Question: i have a custom list view(like blow) and i have an array list that fill with hashmap

now i want to fill custom list view with custom adapter,array list and hashmap
i try a lot and check many question but i'm not success
here's my custom adapter code
'''
public class messages_Adapter extends ArrayAdapter<HashMap<String, String>>
{
ArrayList<HashMap<String, String>> MessageAdapter=new ArrayList<HashMap<String,String>>();
Context context;
int layoutResourceId;
public messages_Adapter(Context context,int layoutResourceId,ArrayList<HashMap<String, String>> MessageAdapter)
{
super(context, layoutResourceId, MessageAdapter);
this.MessageAdapter=MessageAdapter;
this.context=context;
this.layoutResourceId=layoutResourceId;
}
@Override
public View getView(int position, View convertView, ViewGroup parrent)
{
HashMap<String, String>hashmap_Current;
View view=convertView;
if (view==null)
{
LayoutInflater layoutInflater=(LayoutInflater)getSystemService(Context.LAYOUT_INFLATER_SERVICE);
view=layoutInflater.inflate(layoutResourceId, parrent, false);
}
hashmap_Current=new HashMap<String, String>();
hashmap_Current=MessageAdapter.get(position);
Log.e("Zdit", hashmap_Current.toString());
TextView lbl_MessageID= (TextView)findViewById(id.xActMessages_LblMessageID);
lbl_MessageID.setText(hashmap_Current.get("id").toString());
view.setTag(lbl_MessageID);
TextView lbl_MessageContent= (TextView)findViewById(id.xActMessages_LblMessageText);
lbl_MessageContent.setText(hashmap_Current.get("message"));
view.setTag(lbl_MessageContent);
TextView lbl_TimeAdd= (TextView)findViewById(id.xActMessages_LblTimeAdd);
lbl_TimeAdd.setText(hashmap_Current.get("time_add"));
view.setTag(lbl_TimeAdd);
TextView lbl_DateAdd= (TextView)findViewById(id.xActMessages_LblDateAdd);
lbl_DateAdd.setText(hashmap_Current.get("date_add"));
view.setTag(lbl_DateAdd);
return view;
}
}
'''
and this is my cat log
'''
10-12 13:41:13.181: E/AndroidRuntime(2298): FATAL EXCEPTION: main
10-12 13:41:13.181: E/AndroidRuntime(2298): Process: com.TB.Zdit, PID: 2298
10-12 13:41:13.181: E/AndroidRuntime(2298): java.lang.NullPointerException
10-12 13:41:13.181: E/AndroidRuntime(2298): at com.TB.Zdit.JAct_Messages$messages_Adapter.getView(JAct_Messages.java:243)
10-12 13:41:13.181: E/AndroidRuntime(2298): at android.widget.AbsListView.obtainView(AbsListView.java:2263)
10-12 13:41:13.181: E/AndroidRuntime(2298): at android.widget.ListView.measureHeightOfChildren(ListView.java:1263)
10-12 13:41:13.181: E/AndroidRuntime(2298): at android.widget.ListView.onMeasure(ListView.java:1175)
10-12 13:41:13.181: E/AndroidRuntime(2298): at android.view.View.measure(View.java:16458)
10-12 13:41:13.181: E/AndroidRuntime(2298): at android.view.ViewGroup.measureChildWithMargins(ViewGroup.java:5125)
10-12 13:41:13.181: E/AndroidRuntime(2298): at android.widget.LinearLayout.measureChildBeforeLayout(LinearLayout.java:1404)
10-12 13:41:13.181: E/AndroidRuntime(2298): at android.widget.LinearLayout.measureVertical(LinearLayout.java:695)
10-12 13:41:13.181: E/AndroidRuntime(2298): at android.widget.LinearLayout.onMeasure(LinearLayout.java:588)
10-12 13:41:13.181: E/AndroidRuntime(2298): at android.view.View.measure(View.java:16458)
'''
message adapter
'''
do
{
hashMap_Messages=new HashMap<String, String>();
hashMap_Messages.put("id", cursor_Fetcher.getString(0));
hashMap_Messages.put("message", cursor_Fetcher.getString(1));
hashMap_Messages.put("time_add", cursor_Fetcher.getString(2));
hashMap_Messages.put("date_add", cursor_Fetcher.getString(3));
arrayList_Messages.add(hashMap_Messages);
}
while (cursor_Fetcher.moveToNext());
messages_Adapter messAdapter=new messages_Adapter(getApplicationContext(),R.layout.xact_messages, arrayList_Messages);
lstViw_Messages.setAdapter(messAdapter);
'''
custom list view xml file
'''
<?xml version="1.0" encoding="utf-8"?>
<LinearLayout xmlns:android="http://schemas.android.com/apk/res/android"
android:layout_width="match_parent"
android:layout_height="match_parent"
android:orientation="vertical" >
<LinearLayout
android:layout_width="match_parent"
android:layout_height="wrap_content"
android:orientation="vertical"
android:padding="5sp"
android:background="@drawable/linerlayout_border"
android:paddingTop="5sp"
android:paddingBottom="5sp"
android:layout_marginTop="5sp"
android:layout_marginBottom="5sp" >
<LinearLayout
android:layout_width="match_parent"
android:layout_height="wrap_content"
android:orientation="vertical" >
<TextView
android:id="@+id/xActMessages_LblMessageText"
android:layout_width="match_parent"
android:layout_height="wrap_content"
android:text="Message Content
Message Content
Message Content"
android:textAppearance="?android:attr/textAppearanceMedium"
android:gravity="right"
android:textColor="#000000" />
</LinearLayout>
<LinearLayout
android:layout_width="match_parent"
android:layout_height="wrap_content"
android:orientation="vertical"
android:visibility="invisible" >
<TextView
android:id="@+id/xActMessages_LblMessageID"
android:layout_width="0sp"
android:layout_height="0sp"
android:text="Message ID"
android:textAppearance="?android:attr/textAppearanceMedium"
android:gravity="right" />
</LinearLayout>
<LinearLayout
android:baselineAligned="false"
android:layout_width="match_parent"
android:layout_height="wrap_content"
android:weightSum="100"
android:orientation="horizontal"
android:paddingTop="20sp" >
<LinearLayout
android:layout_width="0sp"
android:layout_height="wrap_content"
android:layout_weight="60" >
<Button
android:id="@+id/button1"
style="?android:attr/buttonStyleSmall"
android:layout_width="48dp"
android:layout_height="48dp"
android:background="@drawable/button_ok"
android:textColor="#FFFFFF"
android:drawableLeft="@drawable/sharethis_32_white"
android:paddingLeft="7dp"
android:layout_marginRight="5dp" />
<Button
android:id="@+id/button1"
style="?android:attr/buttonStyleSmall"
android:layout_width="48dp"
android:layout_height="48dp"
android:background="@drawable/button_add"
android:textColor="#FFFFFF"
android:drawableLeft="@drawable/edit_32_white"
android:paddingLeft="7dp"
android:layout_marginRight="5dp" />
<Button
android:id="@+id/button1"
style="?android:attr/buttonStyleSmall"
android:layout_width="48dp"
android:layout_height="48dp"
android:textColor="#FFFFFF"
android:background="@drawable/button_delete"
android:drawableLeft="@drawable/delete_32_delete"
android:paddingLeft="7dp" />
</LinearLayout>
<LinearLayout
android:layout_width="0sp"
android:layout_height="match_parent"
android:layout_weight="40"
android:orientation="vertical"
android:weightSum="100" >
<LinearLayout
android:layout_width="match_parent"
android:layout_height="0sp"
android:orientation="vertical"
android:gravity="center"
android:layout_weight="50" >
<TextView
android:id="@+id/xActMessages_LblTimeAdd"
android:layout_width="wrap_content"
android:layout_height="wrap_content"
android:text="Time"
android:textColor="#000000" />
</LinearLayout>
<LinearLayout
android:layout_width="match_parent"
android:layout_height="0sp"
android:orientation="vertical"
android:gravity="center"
android:layout_weight="50">
<TextView
android:id="@+id/xActMessages_LblDateAdd"
android:layout_width="wrap_content"
android:layout_height="match_parent"
android:text="Date"
android:textColor="#000000" />
</LinearLayout>
</LinearLayout>
</LinearLayout>
</LinearLayout>
</LinearLayout>
'''
thank you
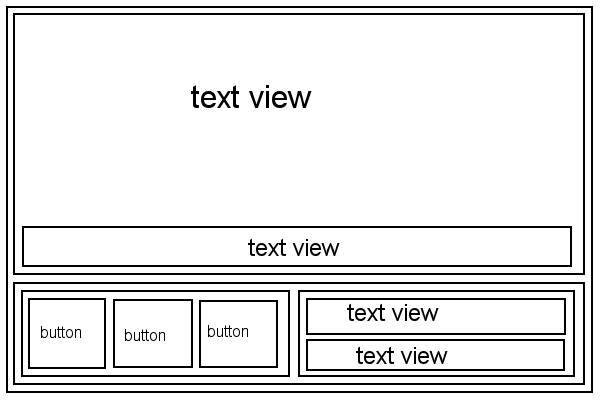
Answer: I have made new Adapter Code using ViewHolder Method Try this one:
'''
public class messages_Adapter extends ArrayAdapter<HashMap<String, String>>
{
ArrayList<HashMap<String, String>> MessageAdapter=new ArrayList<HashMap<String,String>>();
Context context;
int layoutResourceId;
public messages_Adapter(Context context,int layoutResourceId,ArrayList<HashMap<String, String>> MessageAdapter)
{
super(context, layoutResourceId, MessageAdapter);
this.MessageAdapter=MessageAdapter;
this.context=context;
this.layoutResourceId=layoutResourceId;
}
@Override
public View getView(int position, View convertView, ViewGroup parrent)
{
HashMap<String, String>hashmap_Current;
View view=convertView;
final ViewHolder holder;
if (view==null)
{
LayoutInflater layoutInflater=(LayoutInflater)getSystemService(Context.LAYOUT_INFLATER_SERVICE);
view=layoutInflater.inflate(layoutResourceId, parrent, false);
holder=new ViewHolder();
holder.lbl_MessageID=(TextView)view.findViewById(id.xActMessages_LblMessageID);
holder.lbl_MessageContent=(TextView)view.findViewById(id.xActMessages_LblMessageText);
holder.lbl_TimeAdd=(TextView)view.findViewById(id.xActMessages_LblTimeAdd);
holder.lbl_DateAdd=(TextView)view.findViewById(id.xActMessages_LblDateAdd);
view.setTag(holder);
}else{
holder=(ViewHolder)view.getTag();
}
hashmap_Current=new HashMap<String, String>();
hashmap_Current=MessageAdapter.get(position);
Log.e("Zdit", hashmap_Current.toString());
holder.lbl_MessageID.setText(hashmap_Current.get("id").toString());
holder.lbl_MessageContent.setText(hashmap_Current.get("message"));
holder.lbl_TimeAdd.setText(hashmap_Current.get("time_add"));
holder.lbl_DateAdd.setText(hashmap_Current.get("date_add"));
return view;
}
static class ViewHolder {
TextView lbl_MessageID, lbl_MessageContent,lbl_TimeAdd,lbl_DateAdd;
}
}
'''